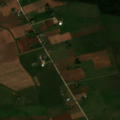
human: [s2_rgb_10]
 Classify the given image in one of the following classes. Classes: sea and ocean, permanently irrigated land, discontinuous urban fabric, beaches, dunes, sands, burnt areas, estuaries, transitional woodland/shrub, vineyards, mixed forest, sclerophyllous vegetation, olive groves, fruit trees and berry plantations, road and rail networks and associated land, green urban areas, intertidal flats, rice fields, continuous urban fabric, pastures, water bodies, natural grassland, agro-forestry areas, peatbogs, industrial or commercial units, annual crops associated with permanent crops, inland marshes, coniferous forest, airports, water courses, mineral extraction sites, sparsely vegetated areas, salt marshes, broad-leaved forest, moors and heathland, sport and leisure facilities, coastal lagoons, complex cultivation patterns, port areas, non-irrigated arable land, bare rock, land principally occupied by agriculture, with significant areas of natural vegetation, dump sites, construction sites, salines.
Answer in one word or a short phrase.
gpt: non-irrigated arable land, pastures, complex cultivation patterns, mixed forest